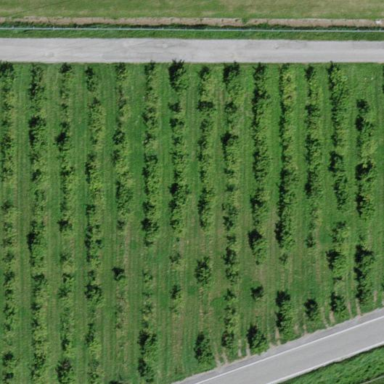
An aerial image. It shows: Orchard.